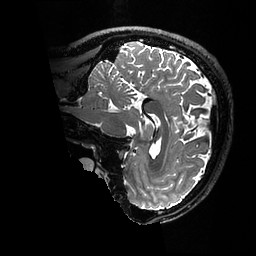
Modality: T2w
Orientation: sagittal
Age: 24
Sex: male
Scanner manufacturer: ge
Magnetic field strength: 3 T
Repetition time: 3.202 s
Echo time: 0.06656 s